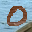
Label: 0